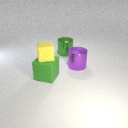
large purple metal cylinder to the right of large green rubber cube